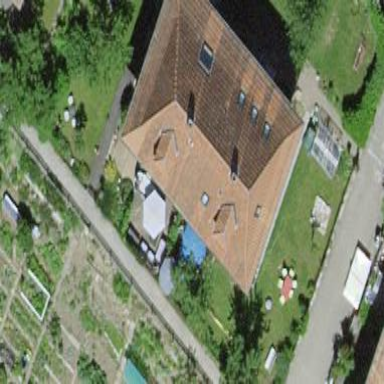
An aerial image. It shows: Semidetached house with hipped roof covered in maroon roof tiles.